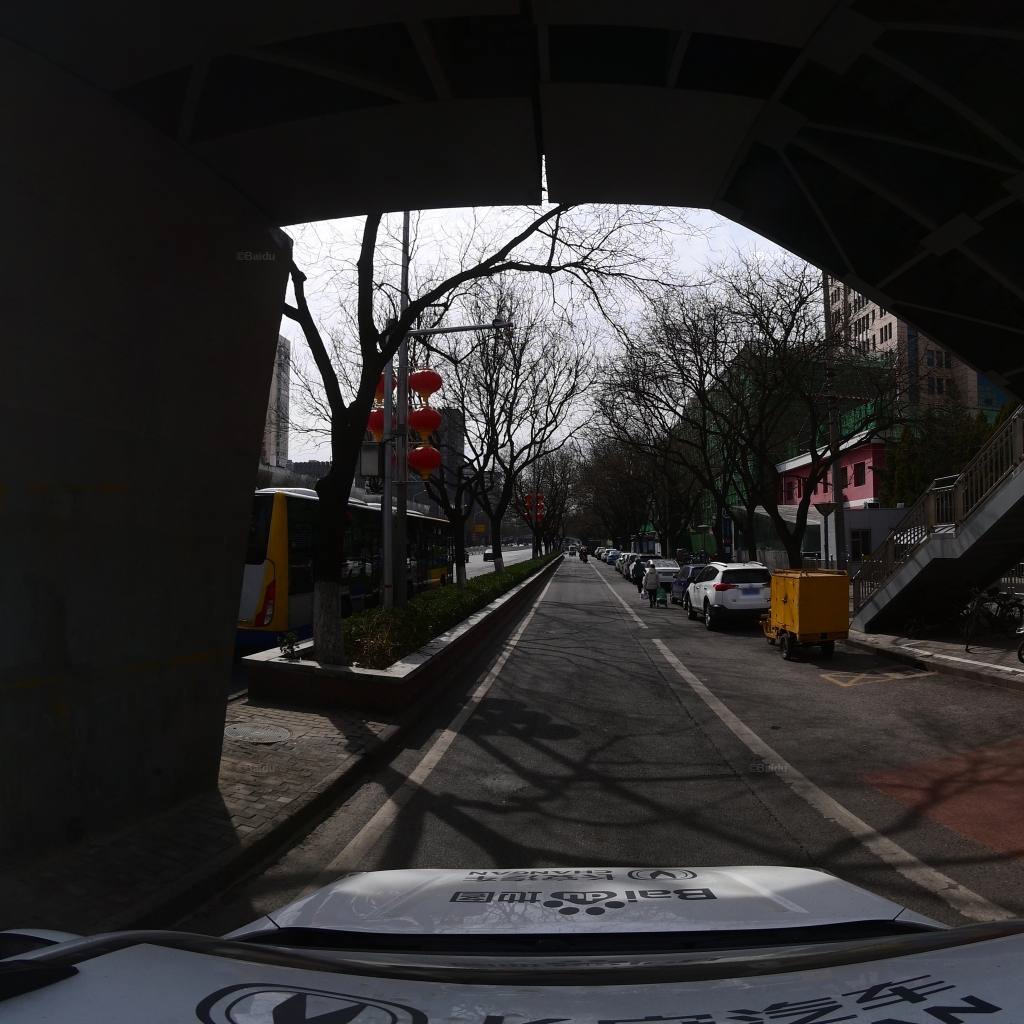
Region: Fengtai
Road damage annotations: longitudinal crack, manhole cover